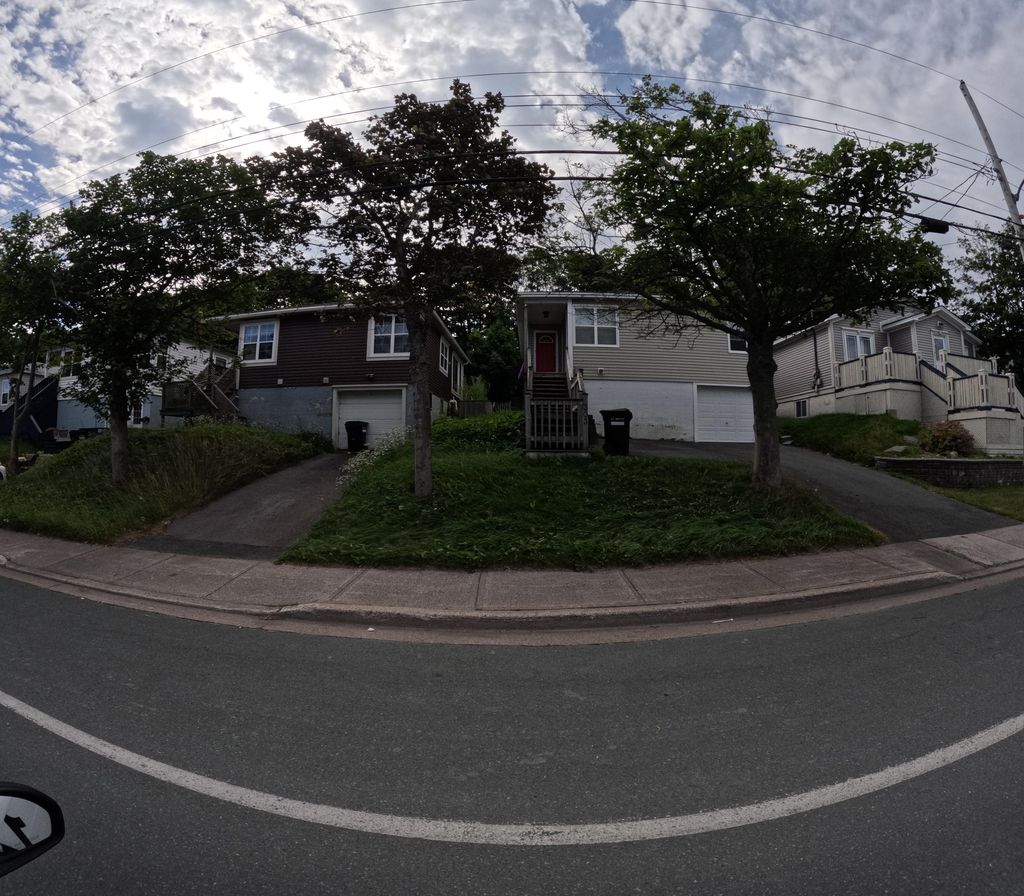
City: st_johns